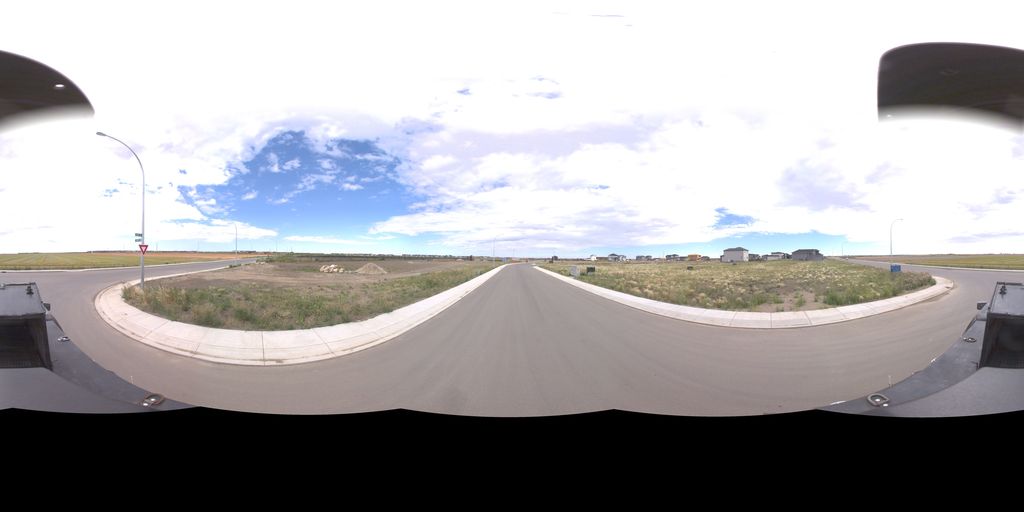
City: saskatoon